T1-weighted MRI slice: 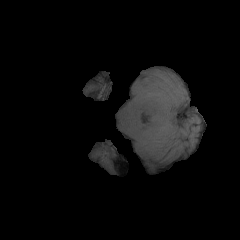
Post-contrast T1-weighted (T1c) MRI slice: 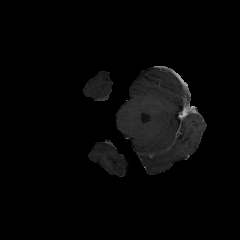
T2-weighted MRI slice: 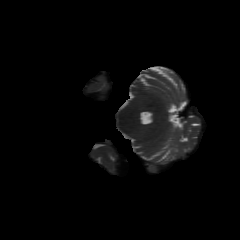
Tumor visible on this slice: no